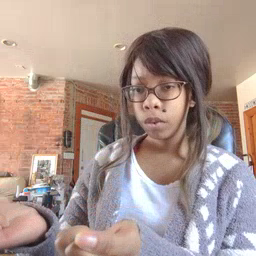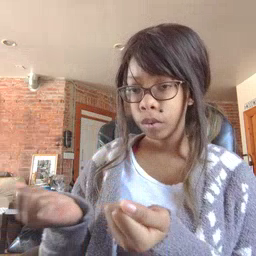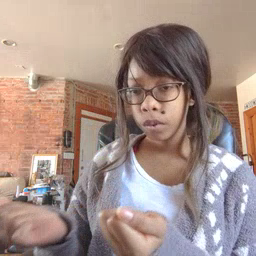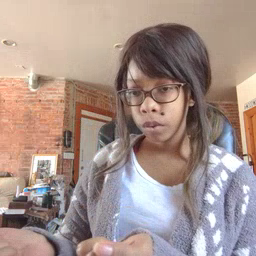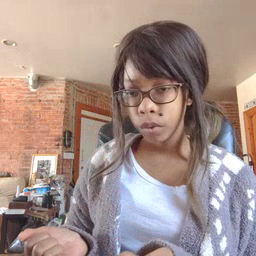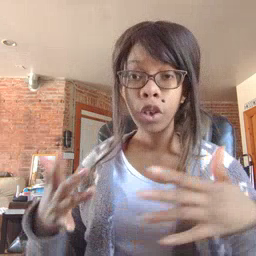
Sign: drawer